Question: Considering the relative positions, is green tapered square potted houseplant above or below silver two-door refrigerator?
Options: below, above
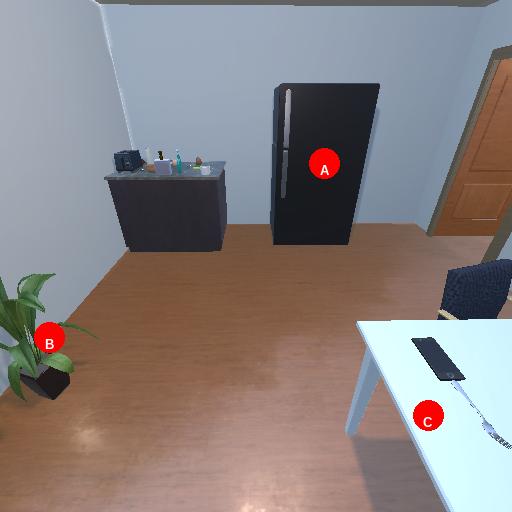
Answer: below